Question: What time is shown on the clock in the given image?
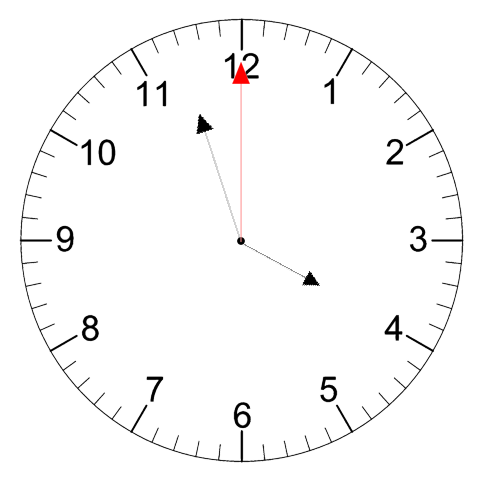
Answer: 03:57:00